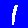
Digit: 1